Field crop: maize
Growth stage: 2
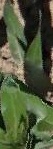
Species: maize